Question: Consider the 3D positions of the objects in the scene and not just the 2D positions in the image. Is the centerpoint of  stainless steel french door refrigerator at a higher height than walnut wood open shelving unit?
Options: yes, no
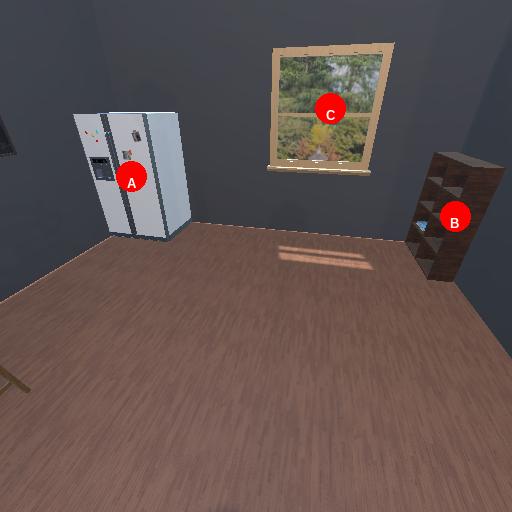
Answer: yes